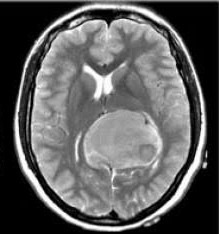
Label: meningioma